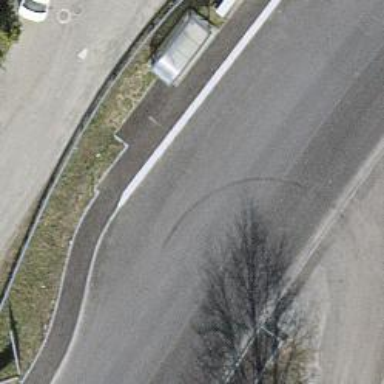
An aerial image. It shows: Bus stop with designated stop position for public transport.